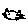
Label: cat